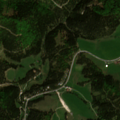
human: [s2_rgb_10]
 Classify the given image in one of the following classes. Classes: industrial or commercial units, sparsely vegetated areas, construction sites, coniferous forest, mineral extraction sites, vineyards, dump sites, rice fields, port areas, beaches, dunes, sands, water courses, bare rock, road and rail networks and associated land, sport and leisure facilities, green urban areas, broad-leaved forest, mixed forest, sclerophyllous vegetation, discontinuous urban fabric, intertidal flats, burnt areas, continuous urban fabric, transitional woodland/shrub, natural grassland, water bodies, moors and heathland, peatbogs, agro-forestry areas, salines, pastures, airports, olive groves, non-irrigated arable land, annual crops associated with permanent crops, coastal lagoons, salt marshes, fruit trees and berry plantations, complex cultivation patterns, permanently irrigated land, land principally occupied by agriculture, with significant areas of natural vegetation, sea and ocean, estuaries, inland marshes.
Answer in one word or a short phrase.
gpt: pastures, coniferous forest, mixed forest